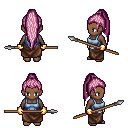
a pixel art fantasy rpg character, female body template, human, dark skin, blue vest, robe skirt, pink extra-long topknot hairstyle, gold gloves, spear, four views (front, back, left, right), 2x2 character sprite sheet, small pixel art, hard edges, no anti-aliasing